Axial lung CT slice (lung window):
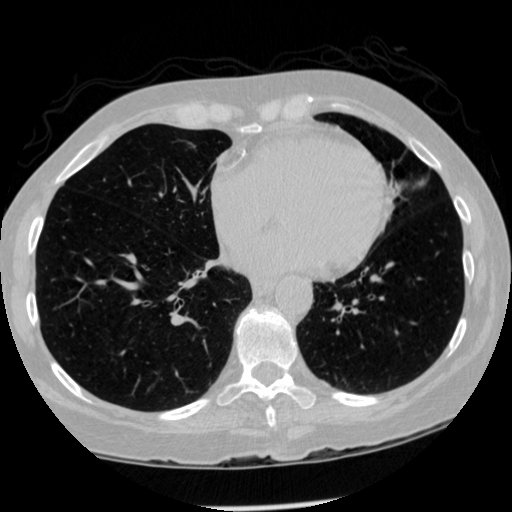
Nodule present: no